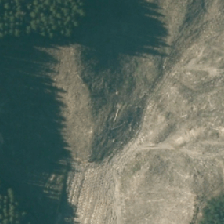
Land cover: harvested_forest